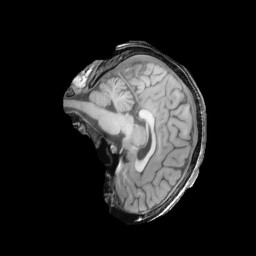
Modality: T1w
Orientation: sagittal
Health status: ill
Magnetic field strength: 3 T